Question: I'm doing an android app, and I just do an get http request and I just wanna knows what I'm doing bad.
this is my request:
'''
try {
String encodedUserNAme = idDispositivo;
encodedUserNAme = URLEncoder.encode(encodedUserNAme, "utf-8");
String url = Constants.URL_OBTENER_GRUPO + "?" + "user="+ idDispositivo;
Log.w("ObtenerIDGrupo "," url: "+url);
HttpClient client = Constants.getHttpClient();
HttpGet httpget;
try {
httpget = new HttpGet(new URI(url));
try{
HttpResponse response = client.execute(httpget);
String responseBody = EntityUtils.toString(response.getEntity());
Log.w("ObtenerIDGrupo "," RESPONSEBODY= "+responseBody);
idGrupo = responseBody;
Log.w("ObtenerIDGrupo "," idGrupo= "+responseBody);
}catch(ClientProtocolException e){
e.printStackTrace();
}catch(IOException e){
e.printStackTrace();
}
} catch (URISyntaxException e1) {
e1.printStackTrace();
}
} catch (IOException e) {
Log.w("IOException" + e);
e.printStackTrace();
}
'''
and this i my response:

i don't know why the response is like this.
Can someone helpme please?
Thanks
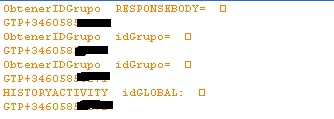
Answer: Try this
'''
URL url = new URL(yoururl);
InputStream input=url.openStream();
BufferedInputStream bis=new BufferedInputStream(input);
ByteArrayBuffer baf=new ByteArrayBuffer(1000);
while((k=bis.read())!=-1)
{
baf.append((byte)k);
}
String responsedata=new String(baf.toByteArray());
'''